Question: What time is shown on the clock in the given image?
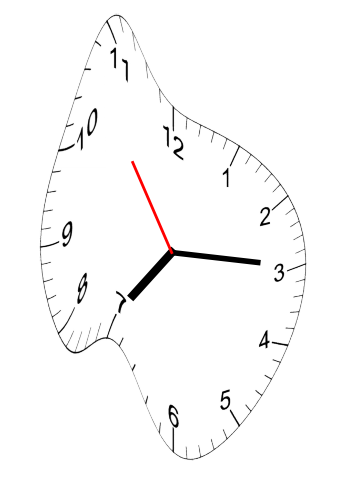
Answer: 07:14:54